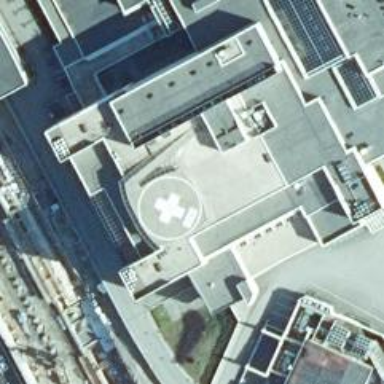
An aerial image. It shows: Image showing helipad at airport.